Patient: sex M, age 74
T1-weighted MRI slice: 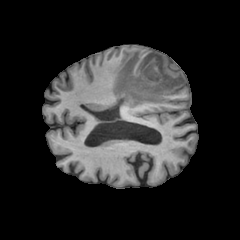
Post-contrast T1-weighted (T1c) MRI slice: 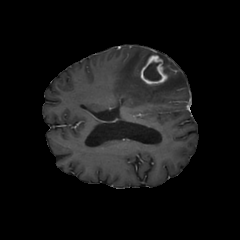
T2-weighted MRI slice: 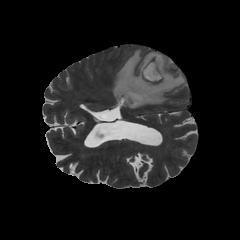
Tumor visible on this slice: yes
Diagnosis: Glioblastoma, IDH-wildtype
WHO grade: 4